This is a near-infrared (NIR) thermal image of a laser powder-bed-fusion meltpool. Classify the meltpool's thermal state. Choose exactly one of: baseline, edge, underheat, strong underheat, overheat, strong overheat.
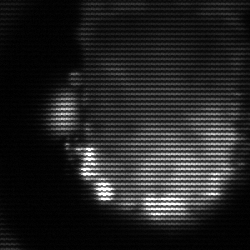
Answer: baseline